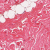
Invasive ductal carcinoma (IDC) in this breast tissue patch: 0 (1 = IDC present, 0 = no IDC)